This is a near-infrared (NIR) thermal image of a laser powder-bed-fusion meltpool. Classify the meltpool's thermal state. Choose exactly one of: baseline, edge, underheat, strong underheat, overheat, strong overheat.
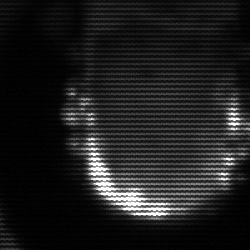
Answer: baseline